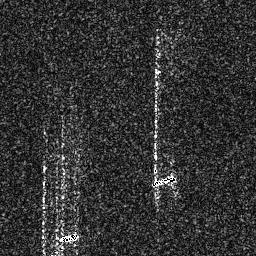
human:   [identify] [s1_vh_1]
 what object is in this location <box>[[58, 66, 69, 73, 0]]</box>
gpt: <ref>1 small ship at the bottom</ref>

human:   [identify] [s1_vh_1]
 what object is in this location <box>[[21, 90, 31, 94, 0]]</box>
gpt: <ref>1 small ship at the bottom left</ref>